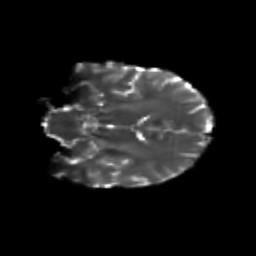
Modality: T2w
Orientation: coronal
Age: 26
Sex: female
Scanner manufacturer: siemens
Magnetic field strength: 3 T
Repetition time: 3.5 s
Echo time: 0.113 s